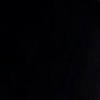
Label: space